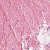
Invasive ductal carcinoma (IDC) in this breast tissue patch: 0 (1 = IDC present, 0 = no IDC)